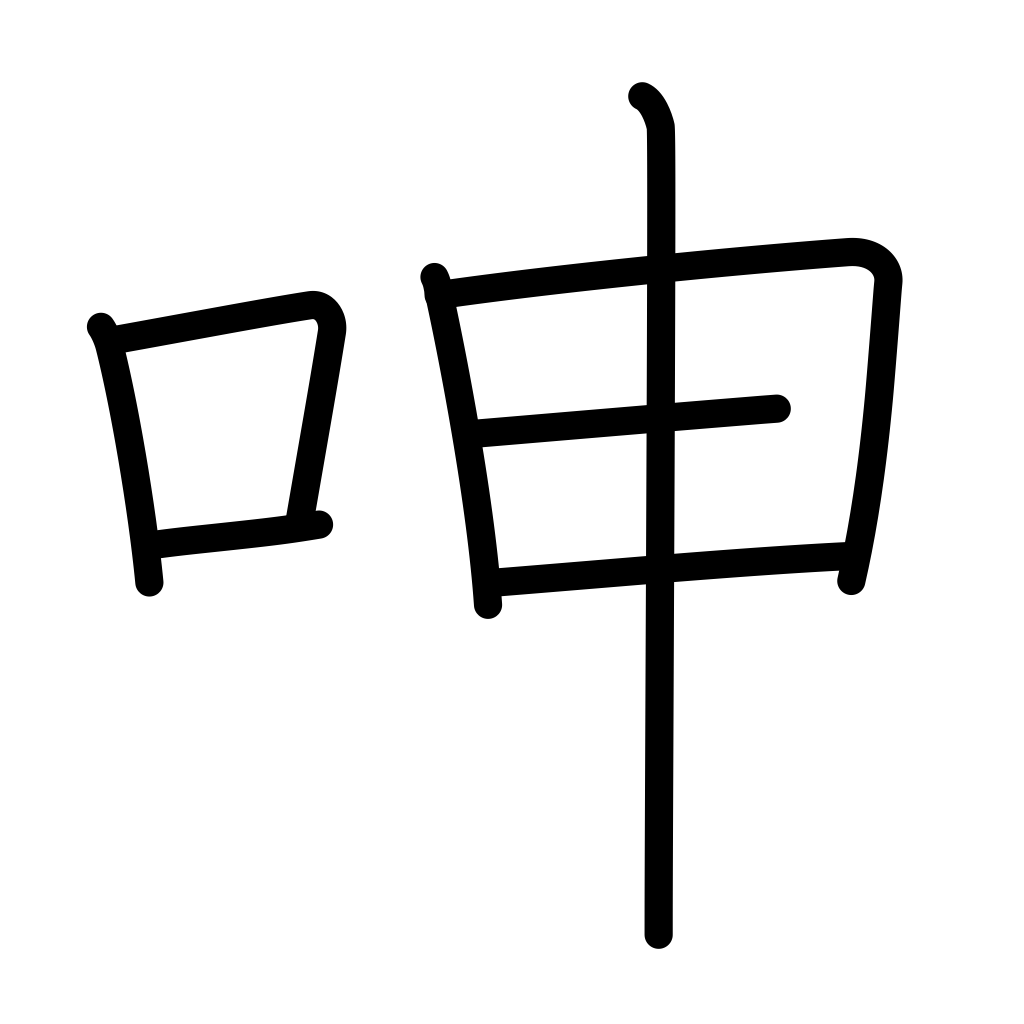
Meaning: moan, groan